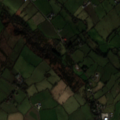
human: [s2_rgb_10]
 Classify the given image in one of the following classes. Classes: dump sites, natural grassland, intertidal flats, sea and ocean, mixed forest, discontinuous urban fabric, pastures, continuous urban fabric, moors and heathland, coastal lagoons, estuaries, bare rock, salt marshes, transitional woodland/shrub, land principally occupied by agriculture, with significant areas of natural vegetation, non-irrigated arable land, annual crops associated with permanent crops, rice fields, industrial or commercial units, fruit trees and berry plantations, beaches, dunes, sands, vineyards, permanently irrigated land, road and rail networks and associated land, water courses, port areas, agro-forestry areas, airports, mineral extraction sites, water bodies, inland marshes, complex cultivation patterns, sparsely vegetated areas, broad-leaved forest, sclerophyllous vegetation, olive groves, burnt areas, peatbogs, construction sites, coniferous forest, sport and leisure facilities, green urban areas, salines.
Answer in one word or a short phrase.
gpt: pastures, land principally occupied by agriculture, with significant areas of natural vegetation